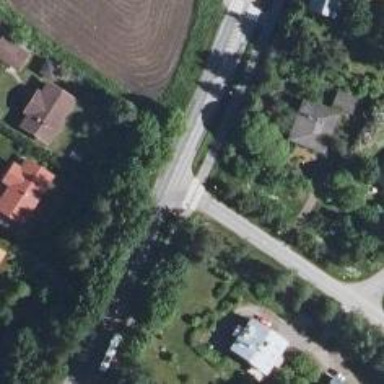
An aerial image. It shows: Unmarked road crossing.